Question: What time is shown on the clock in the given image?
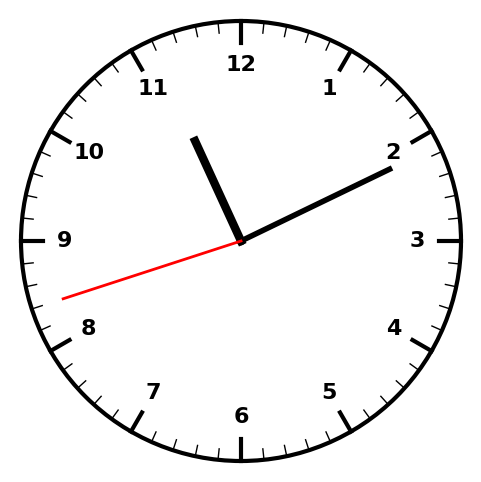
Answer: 11:10:42